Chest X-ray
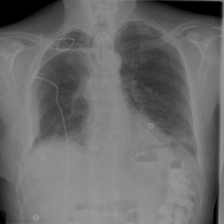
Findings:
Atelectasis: negative
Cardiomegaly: negative
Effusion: negative
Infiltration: negative
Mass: negative
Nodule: negative
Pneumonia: negative
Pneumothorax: negative
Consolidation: negative
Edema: negative
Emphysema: negative
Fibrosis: negative
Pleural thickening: negative
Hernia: negative